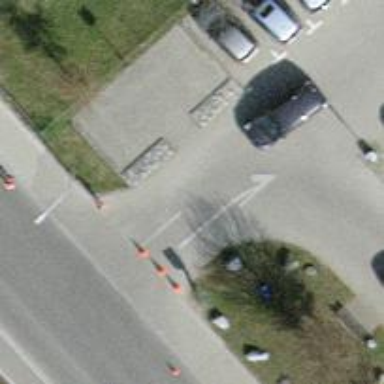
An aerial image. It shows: Lift gate barrier.